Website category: university
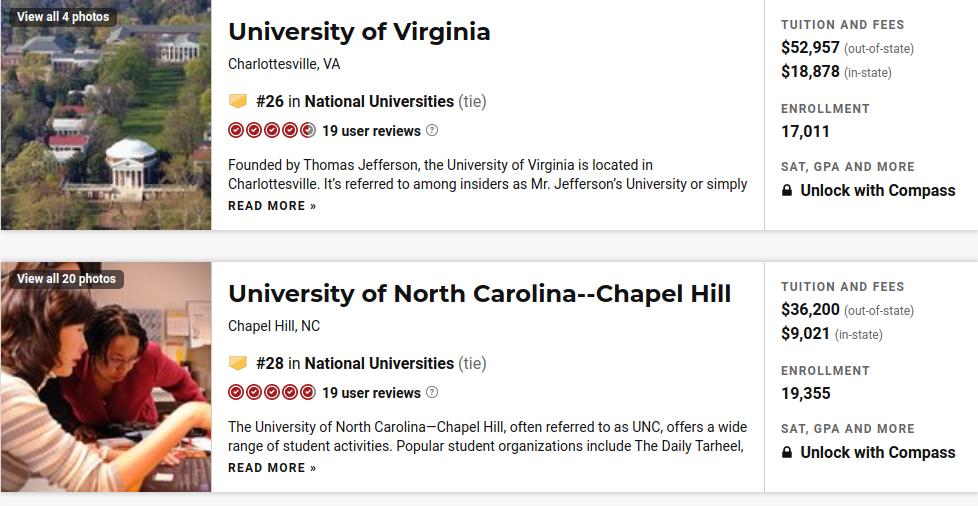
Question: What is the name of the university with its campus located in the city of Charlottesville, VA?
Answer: University of Virginia

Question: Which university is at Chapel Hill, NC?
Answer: University of North Carolina--Chapel Hill

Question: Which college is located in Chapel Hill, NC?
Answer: University of North Carolina--Chapel Hill

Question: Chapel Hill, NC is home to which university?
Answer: University of North Carolina--Chapel Hill

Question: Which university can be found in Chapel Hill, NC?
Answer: University of North Carolina--Chapel Hill

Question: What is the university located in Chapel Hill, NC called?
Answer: University of North Carolina--Chapel Hill

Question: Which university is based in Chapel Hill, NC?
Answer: University of North Carolina--Chapel Hill

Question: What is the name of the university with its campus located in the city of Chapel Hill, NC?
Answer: University of North Carolina--Chapel Hill

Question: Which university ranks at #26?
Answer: University of Virginia

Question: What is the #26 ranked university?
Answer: University of Virginia

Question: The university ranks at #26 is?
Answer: University of Virginia

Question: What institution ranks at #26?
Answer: University of Virginia

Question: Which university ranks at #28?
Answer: University of North Carolina--Chapel Hill

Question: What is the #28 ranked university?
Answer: University of North Carolina--Chapel Hill

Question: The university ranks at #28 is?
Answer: University of North Carolina--Chapel Hill

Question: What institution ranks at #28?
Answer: University of North Carolina--Chapel Hill